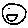
Label: smiley face